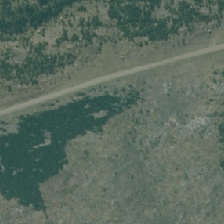
Land cover: harvested_forest